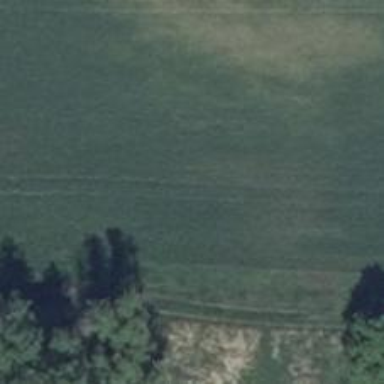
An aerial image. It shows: Grassy track road with grade 4 track type.